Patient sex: F
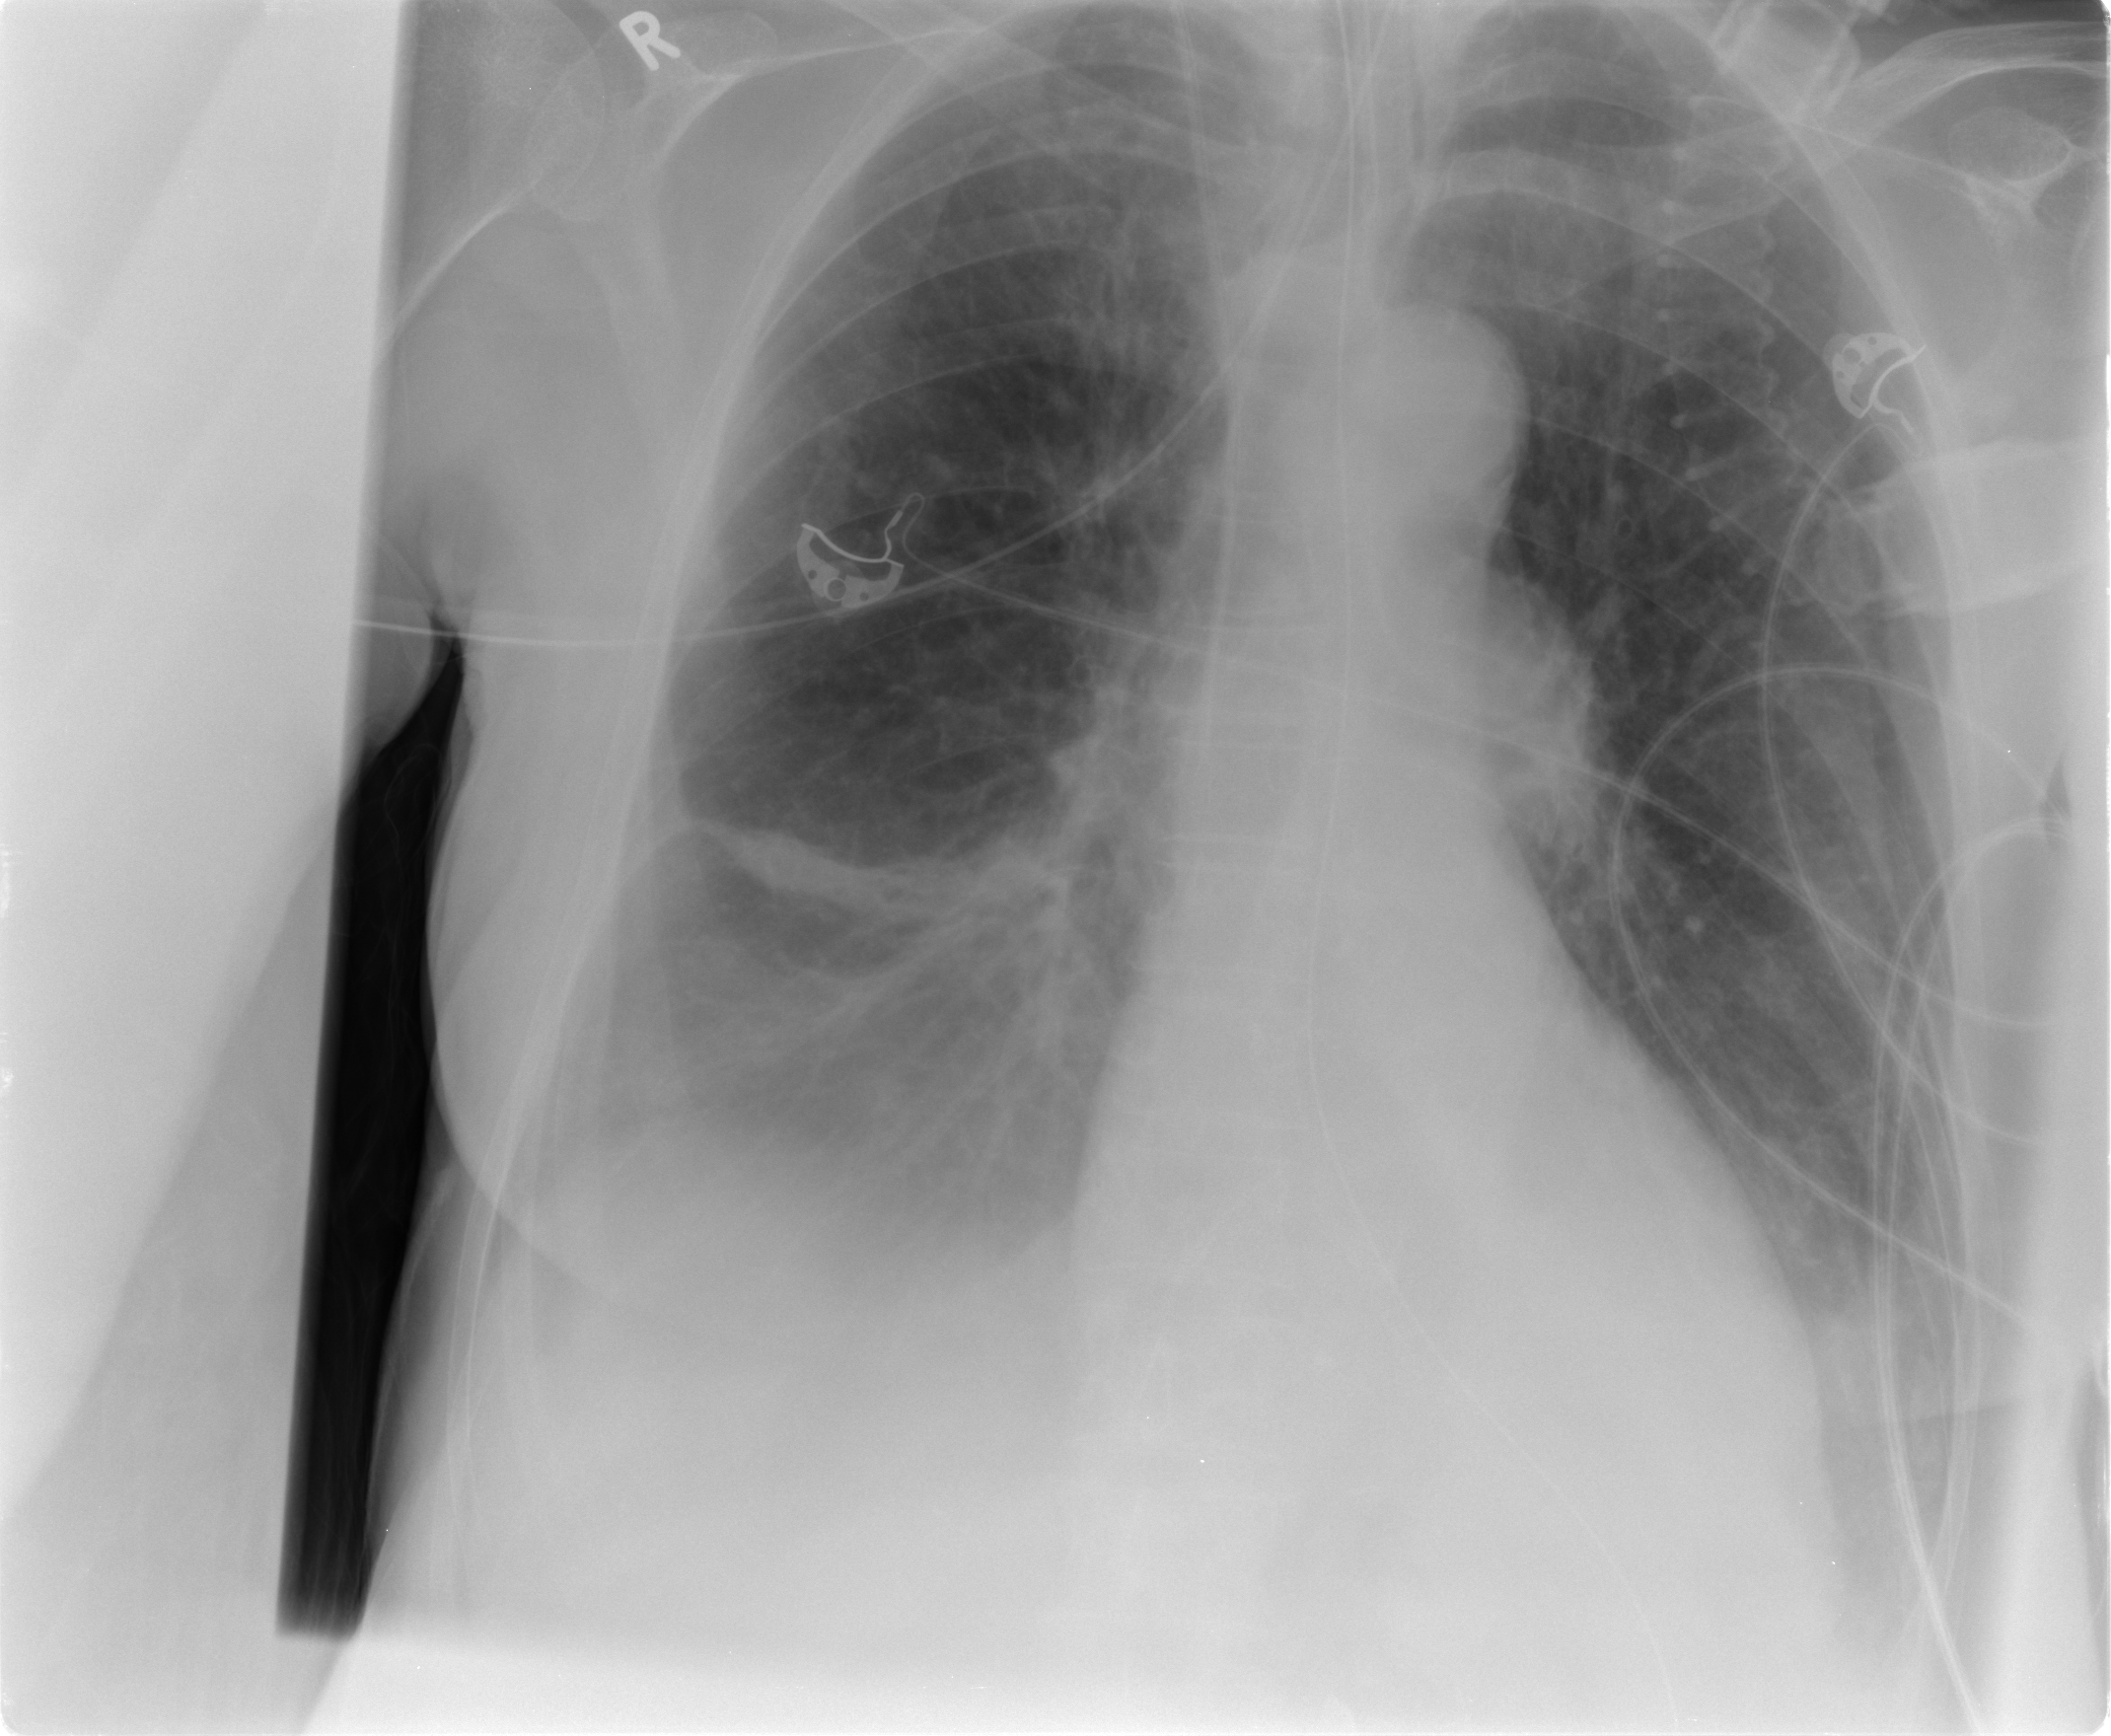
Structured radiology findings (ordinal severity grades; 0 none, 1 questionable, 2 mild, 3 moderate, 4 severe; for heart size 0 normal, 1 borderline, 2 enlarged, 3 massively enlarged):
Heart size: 0
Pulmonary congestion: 0
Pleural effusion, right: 2
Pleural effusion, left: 2
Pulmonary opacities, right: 0
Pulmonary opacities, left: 0
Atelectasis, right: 2
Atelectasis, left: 2